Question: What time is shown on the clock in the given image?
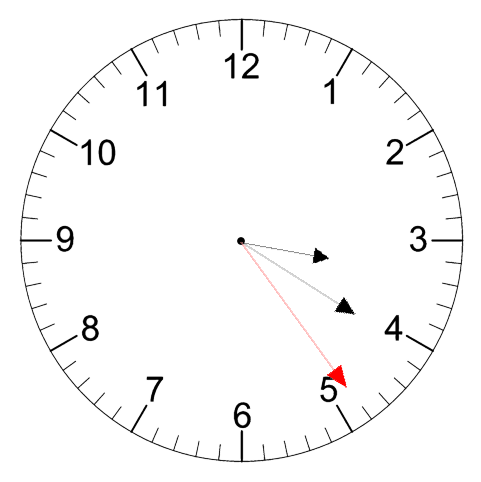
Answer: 03:20:24